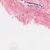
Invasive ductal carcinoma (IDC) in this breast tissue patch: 0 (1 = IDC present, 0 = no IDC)